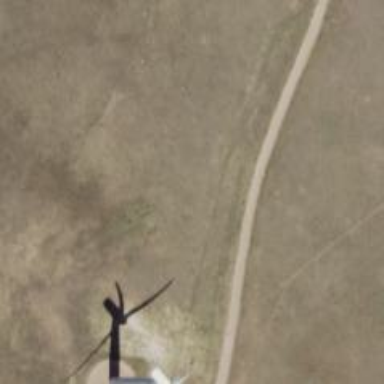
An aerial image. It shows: Road leading to wind farm area designated for service vehicles.